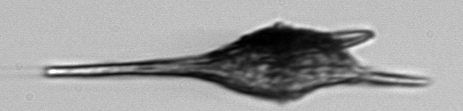
Label: Tripos_lineatus